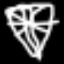
Label: diamond